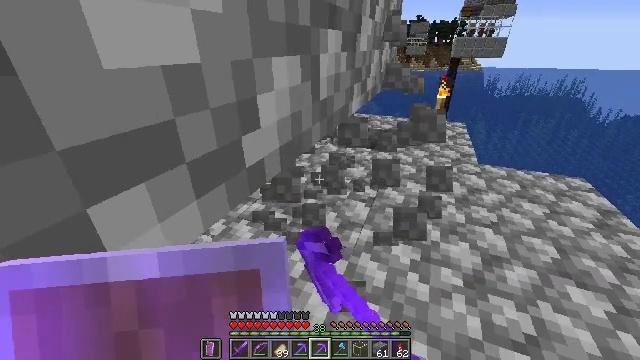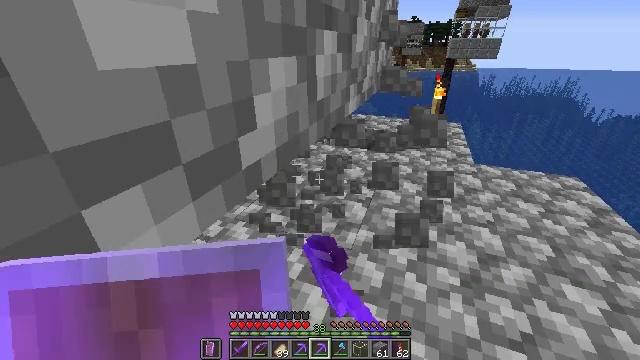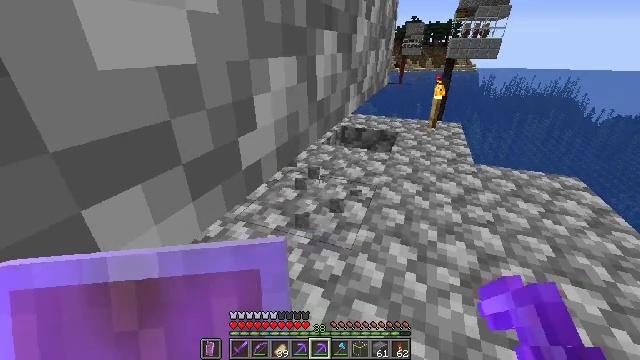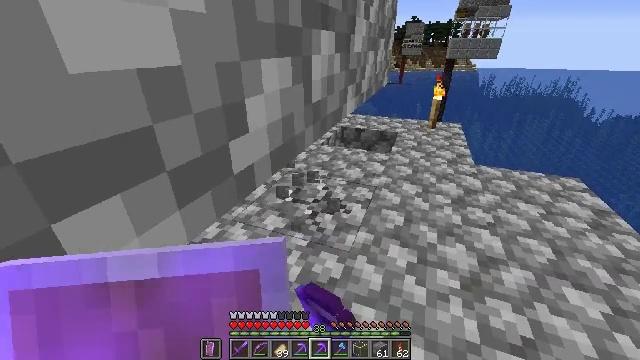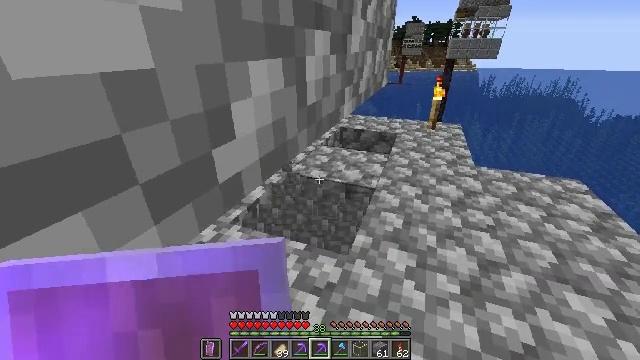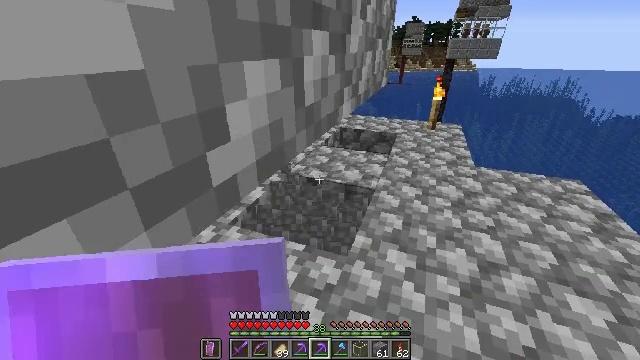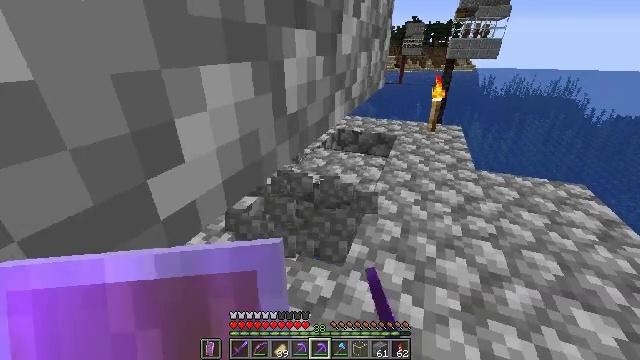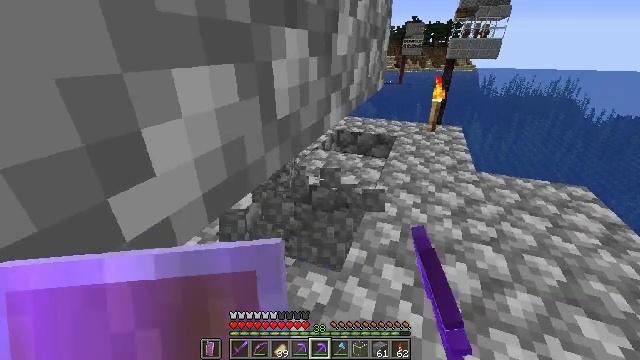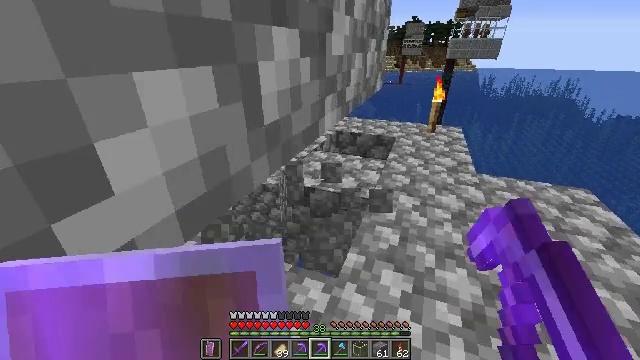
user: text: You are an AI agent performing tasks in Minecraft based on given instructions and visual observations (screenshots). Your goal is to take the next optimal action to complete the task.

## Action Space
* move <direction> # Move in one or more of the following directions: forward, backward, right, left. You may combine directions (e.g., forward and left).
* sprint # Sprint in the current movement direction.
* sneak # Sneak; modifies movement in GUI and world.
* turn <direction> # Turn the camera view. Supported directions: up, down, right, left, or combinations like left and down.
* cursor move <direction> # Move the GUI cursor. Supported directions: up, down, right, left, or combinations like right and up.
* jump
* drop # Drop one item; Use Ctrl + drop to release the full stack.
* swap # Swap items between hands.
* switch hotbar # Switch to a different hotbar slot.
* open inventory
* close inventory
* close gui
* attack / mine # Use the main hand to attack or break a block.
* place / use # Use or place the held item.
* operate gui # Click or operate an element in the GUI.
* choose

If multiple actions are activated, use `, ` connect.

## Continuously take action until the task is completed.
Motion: motion action
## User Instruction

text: Gather materials such as cobblestone.
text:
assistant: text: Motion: sneak, attack / mine
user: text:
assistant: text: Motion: sneak, attack / mine
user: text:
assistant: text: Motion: move forward, sneak, attack / mine
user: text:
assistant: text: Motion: move forward, sneak, attack / mine
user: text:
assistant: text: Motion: move forward, sneak
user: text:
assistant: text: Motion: move forward, sneak
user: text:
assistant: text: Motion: move forward, sneak
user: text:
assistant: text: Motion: move forward, sneak
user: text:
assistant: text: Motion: sneak